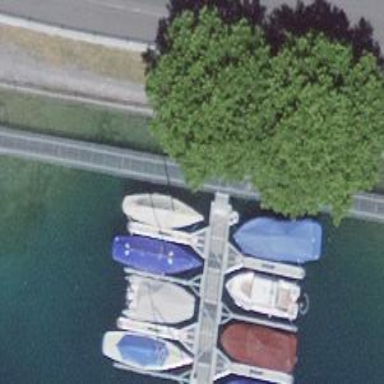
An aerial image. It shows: Man-made pier.